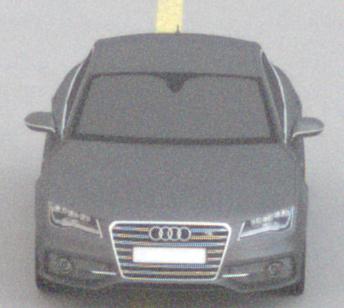
Make: Audi
Model: S7 Sportback cod
Detailed model: S7 (4G) Sportback
Model produced from: 2012/06
Model produced until: 2014/05
Doors: 5
Color: gray
Road condition: dry road
Daytime: night
Contrast: low contrast